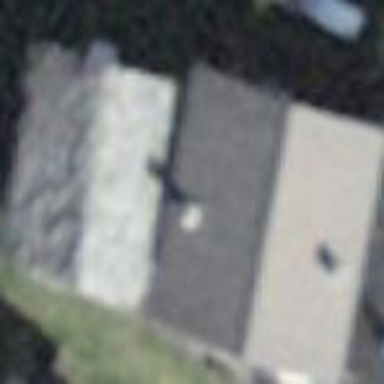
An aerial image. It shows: Simple and straightforward house.